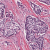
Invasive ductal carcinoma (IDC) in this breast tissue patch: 1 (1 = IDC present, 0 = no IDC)